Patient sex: M
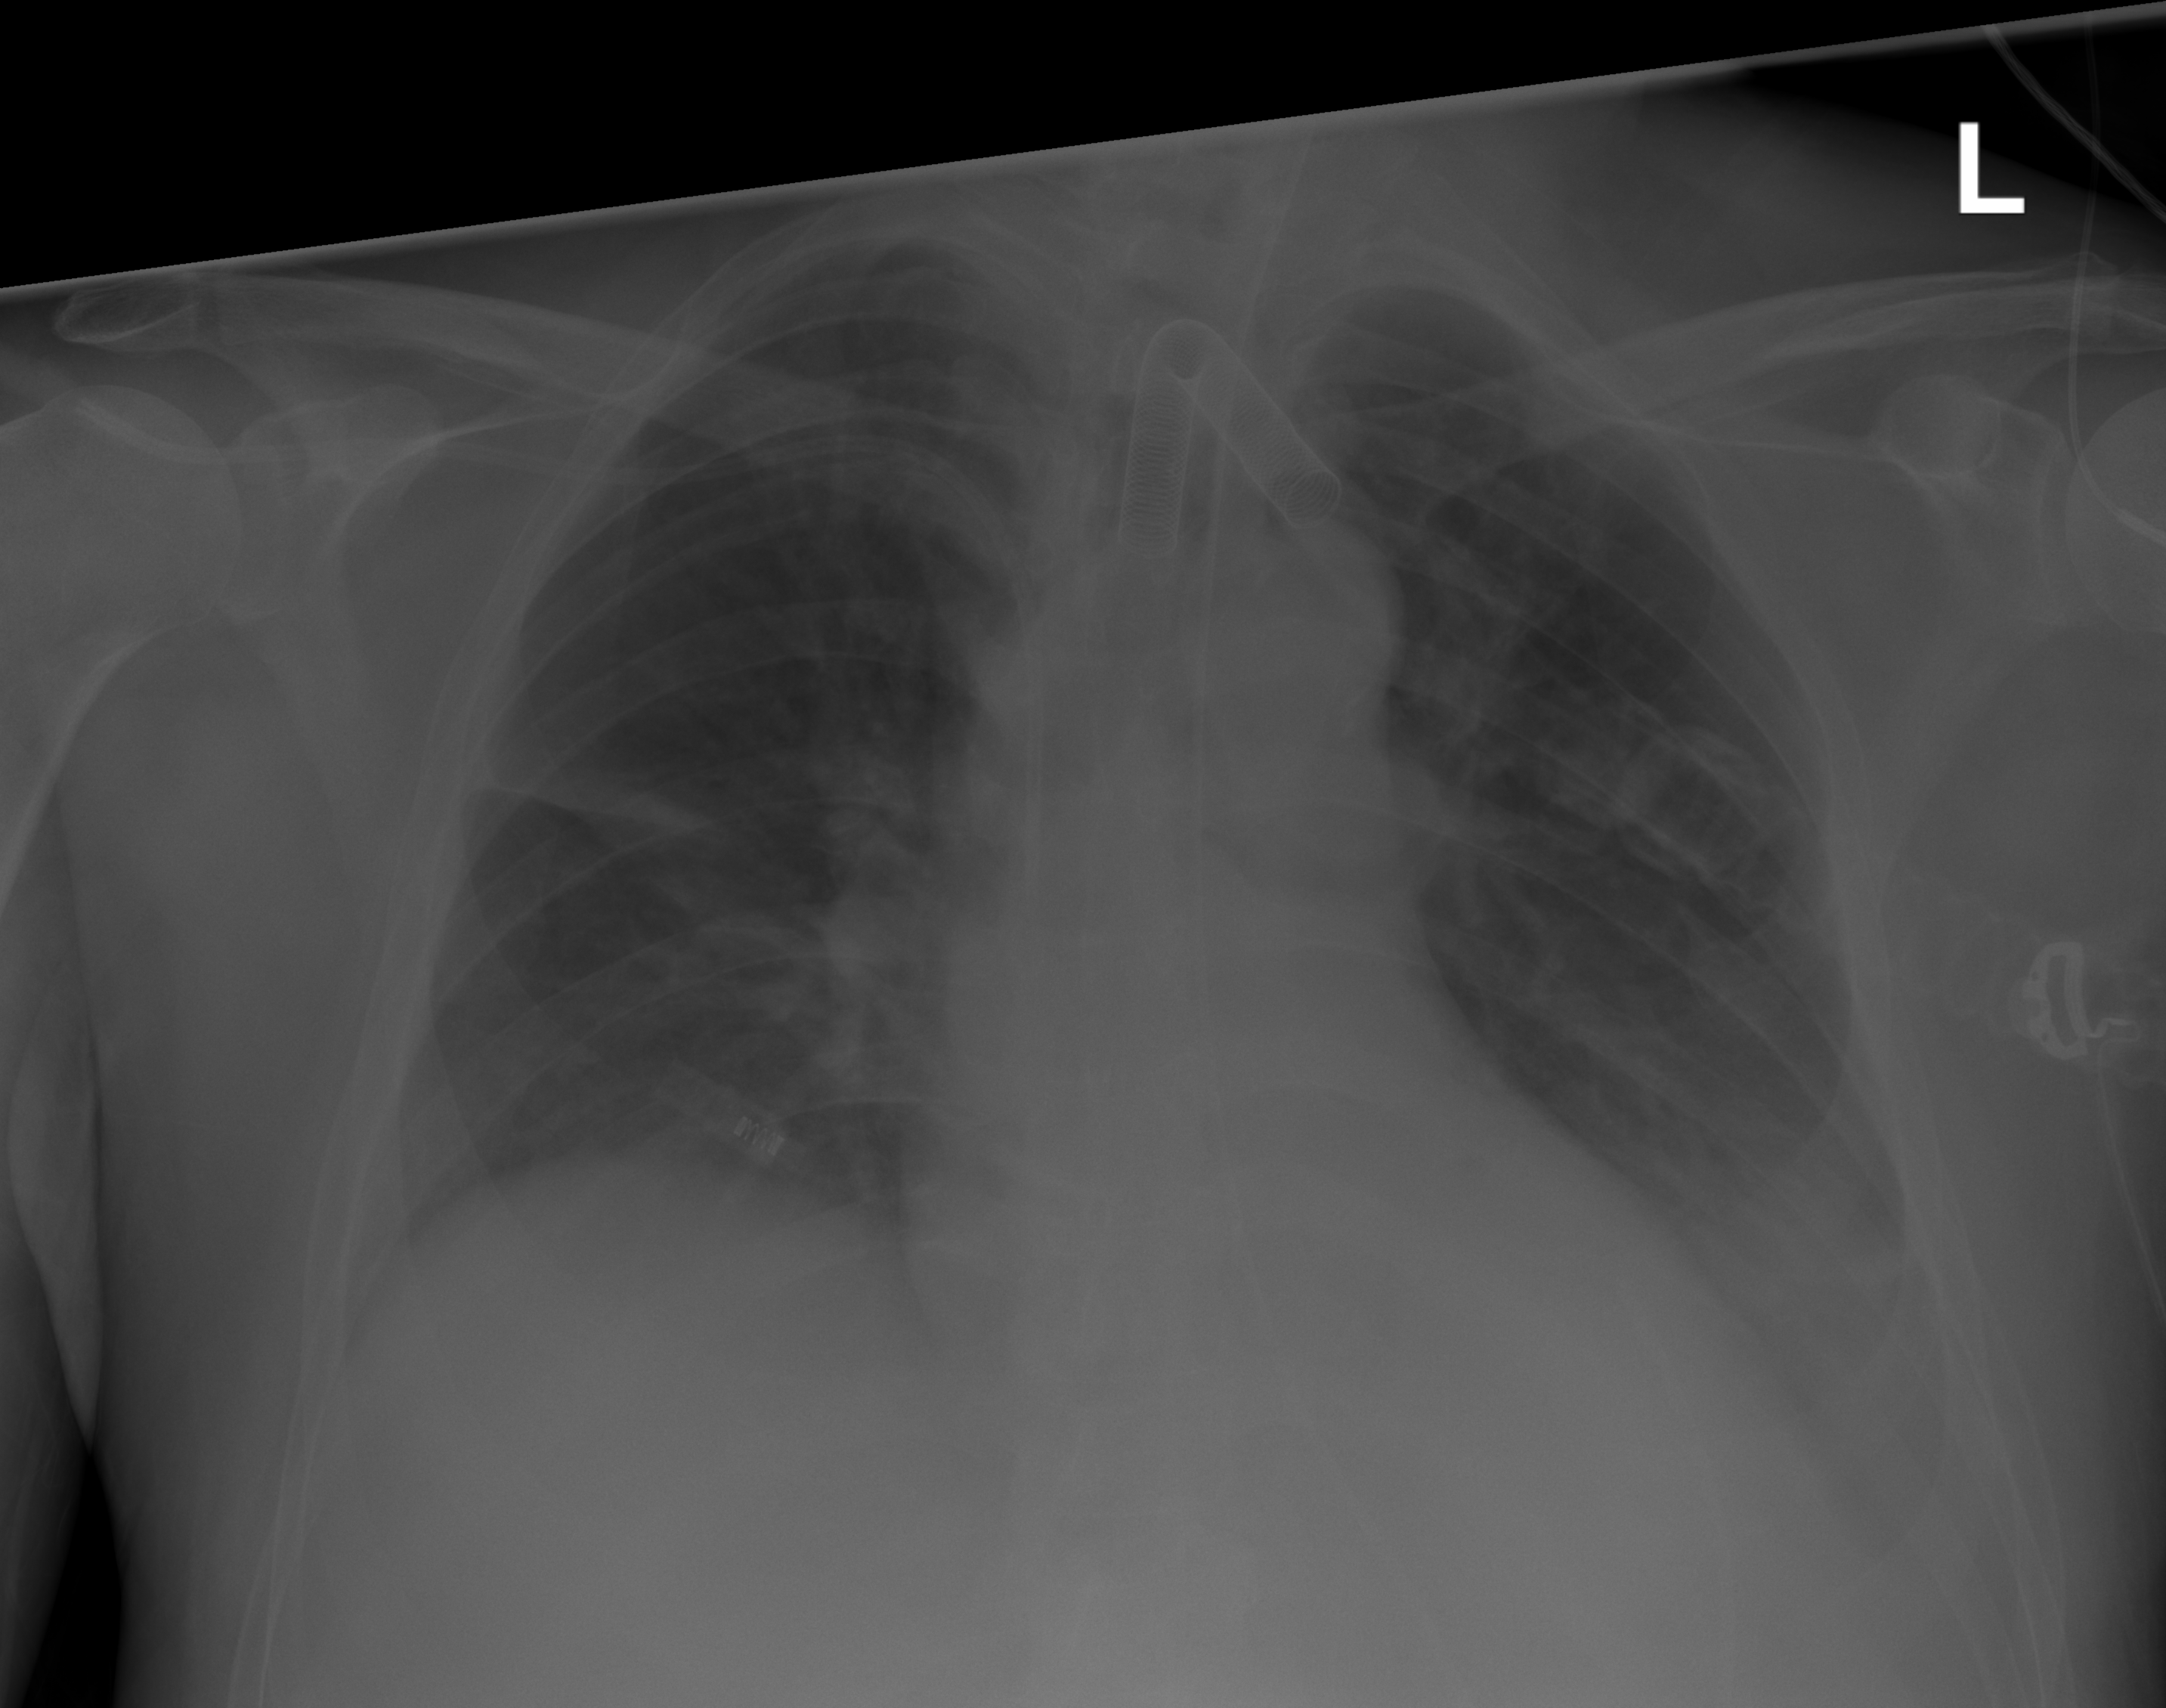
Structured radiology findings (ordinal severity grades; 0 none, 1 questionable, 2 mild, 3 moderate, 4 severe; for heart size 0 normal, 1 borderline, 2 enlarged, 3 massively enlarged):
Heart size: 0
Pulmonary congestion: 0
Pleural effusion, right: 0
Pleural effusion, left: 2
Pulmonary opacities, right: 0
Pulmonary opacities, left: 0
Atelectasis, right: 2
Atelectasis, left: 2